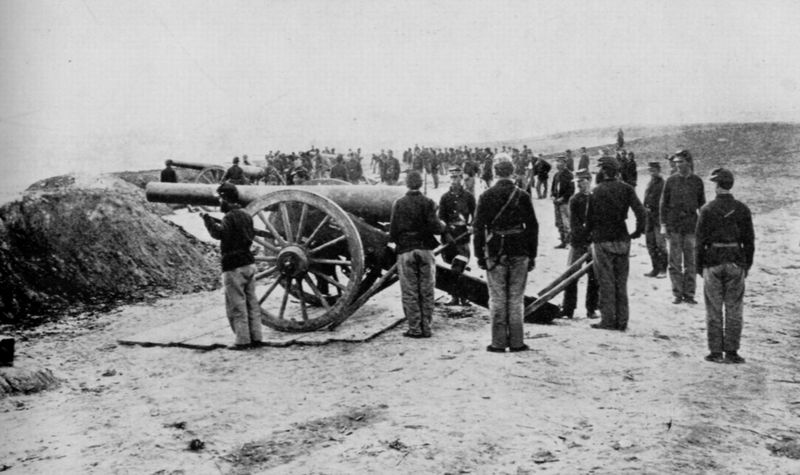
Titel: Kanonen der Union bei Stafford Hights
Künstler: Mathew B. Brady
Schlagwörter: himmel, kampf, schatten, weiß, landschaft, menschen, sand, grau, holz, licht, männer, rücken, schwarz, blick, gürtel, hose, mützen, stehen, erde, feld, horizont, hügel, weite, front, räder, beine, holzplanken, übung, koppel, platz, speichen, rad, wagen, krieg, planken, schlacht, soldaten, riemen, metall, bretter, foto, fotografie, photographie, eisen, kanone, haufen, schwarz-weiß, militär, uniform, uniformen, waffen, soldat, staub, deichsel, armee, heer, photo, leder, platten, artillerie, geschütz, kanonen, kanonenrohr, stellung, salutieren, nabe, aufnahme, schwar, schießen, rohr, gefecht, erdhügel, schuss, wall, abteilung, halde, gurte, sandhügel, gru, manöver, erdwall, geschwader, strammstehen, schlachfeld, feuern, kanonier, kanoniere, ilitär, lafette, 1. weltkrieg, umiform, kanone krieg soldaten 1. weltkrieg schießen, frankreich gegner helm tode, schüten, gefechtsstand, erster welntkrieg